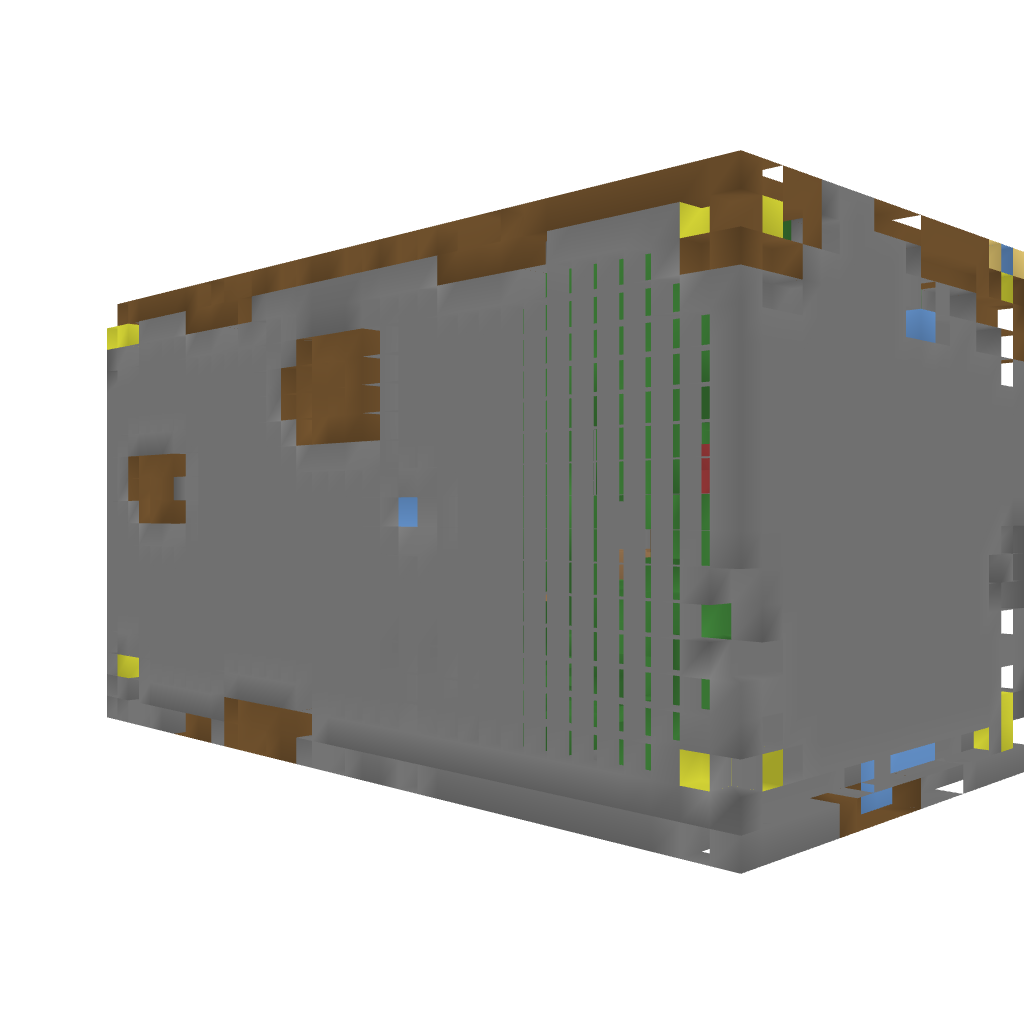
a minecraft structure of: Underground Witches Garden bad low quality